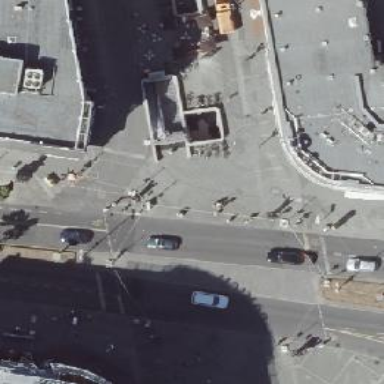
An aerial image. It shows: Subway entrance.